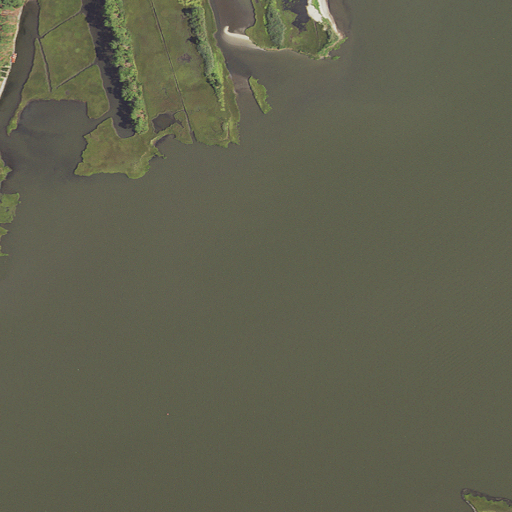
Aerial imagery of island in Maryland named Gambage Island containing open water, herbaceous wetlands, open development, woody wetlands, medium intensity development, and low intensity development